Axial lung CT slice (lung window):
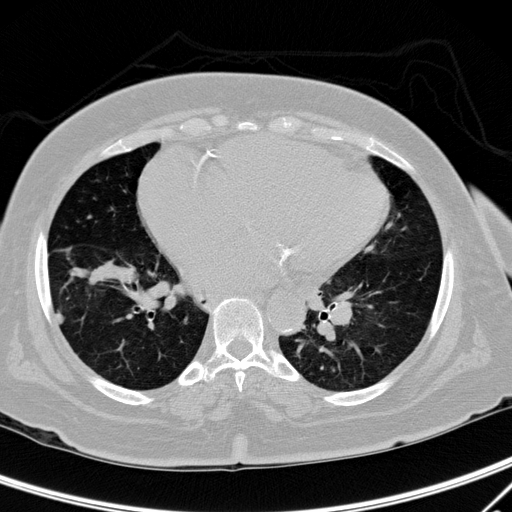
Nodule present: yes
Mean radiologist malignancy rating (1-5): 2.667